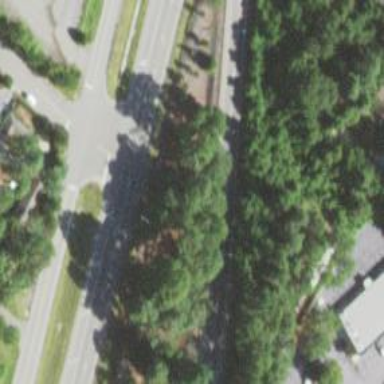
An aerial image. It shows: Trunk link highway.